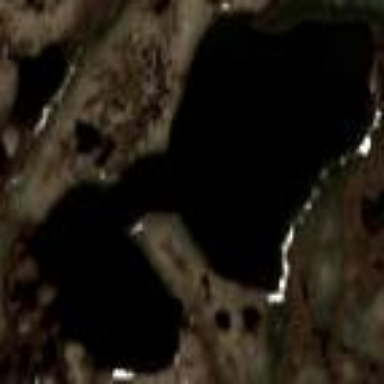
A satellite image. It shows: Lake with natural water.